Question: Here is code first:
'''
<LinearLayout
android:id="@+id/llReviewView"
android:layout_width="match_parent"
android:layout_height="match_parent"
android:layout_gravity="right"
android:background="#d8d9d9"
android:orientation="vertical" >
<LinearLayout
android:id="@id/header"
android:layout_width="match_parent"
android:layout_height="43dp"
android:background="#fff"
android:clickable="false"
android:baselineAligned="false"
android:orientation="horizontal" >
<ImageButton
android:id="@+id/bWiki"
android:layout_width="0dp"
android:layout_height="match_parent"
android:layout_gravity="center_vertical"
android:layout_weight="90"
android:background="@drawable/wiki_selector"
android:contentDescription="Wiki Link"
android:src="@drawable/ic_info_wiki" />
<LinearLayout
android:layout_width="1px"
android:layout_height="match_parent"
android:background="#666" />
<LinearLayout
android:layout_width="wrap_content"
android:layout_height="match_parent"
android:background="@drawable/spinner_bg_selector"
android:orientation="vertical" >
<Spinner
android:id="@+id/spinnerSort"
android:layout_width="100dp"
android:layout_height="match_parent"
android:layout_gravity="center_vertical"
android:background="@drawable/spinnerselector" />
</LinearLayout>
</LinearLayout>
// edited
</LinearLayout>
'''
wiki_selector.xml
'''
<?xml version="1.0" encoding="utf-8"?>
<selector xmlns:android="http://schemas.android.com/apk/res/android">
<!-- Pressed -->
<item android:drawable="@drawable/row_press" android:state_pressed="true"/>
<!-- Normal -->
<item android:drawable="@drawable/wiki_normal" android:state_pressed="false"/>
</selector>
'''
Here is image of the view:

1. Only pressing the "i" icon in the middle of the image button works.
2. Clicking on the white space does nothing, but does activate the selector - of the Spinner to the right!
3. The wiki_selector does nothing.
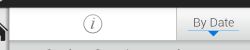
Answer: The "i" button will only respond when tapped within its bounding rectangle. I think, since you have width=0dp, it's getting set to its minimum width.
You need to decide what proportions you want the spinner vs the "i" button to occupy. Also, I'm not sure what purpose you have in mind for the two LinearLayouts. If it's already showing everything you want, you don't then the LinearLayouts.
Now, let's say you want the spinner to occupy only the width needed for its contents. Then, you should set its width as WRAP_CONTENT. For the spinner you would choose MATCH_PARENT and (I'm not sure of this) add layout_weight="1".
Alternatively, if you want the "i" button to occupy 2/3 of the width and the spinner 1/3, you need width for both to be "0dp" and the "i" button should have layout_weight="2", the spinner "1".